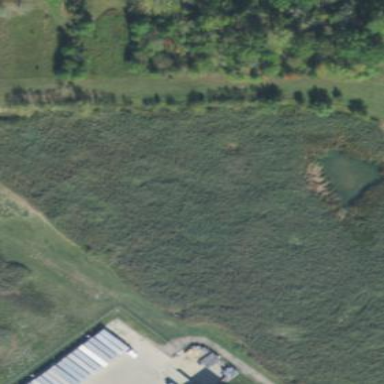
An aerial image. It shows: Pond surrounded by natural water.